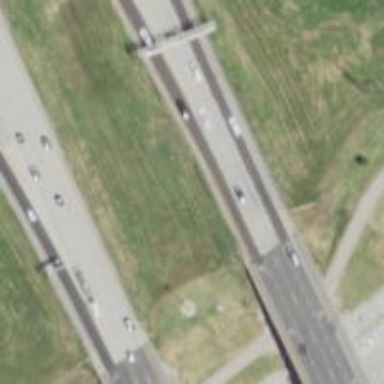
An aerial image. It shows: Motorway.